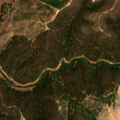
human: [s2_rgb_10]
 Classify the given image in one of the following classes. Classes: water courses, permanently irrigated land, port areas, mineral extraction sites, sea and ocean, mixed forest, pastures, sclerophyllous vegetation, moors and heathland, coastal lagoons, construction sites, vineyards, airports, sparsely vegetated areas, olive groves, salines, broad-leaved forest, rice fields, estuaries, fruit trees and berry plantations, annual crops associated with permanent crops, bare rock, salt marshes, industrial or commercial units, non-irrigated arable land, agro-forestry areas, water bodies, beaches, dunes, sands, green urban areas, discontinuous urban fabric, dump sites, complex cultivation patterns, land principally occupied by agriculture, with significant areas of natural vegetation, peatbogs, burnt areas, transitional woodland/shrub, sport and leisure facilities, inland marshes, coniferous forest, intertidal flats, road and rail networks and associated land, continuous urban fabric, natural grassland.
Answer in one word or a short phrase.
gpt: olive groves, broad-leaved forest, transitional woodland/shrub